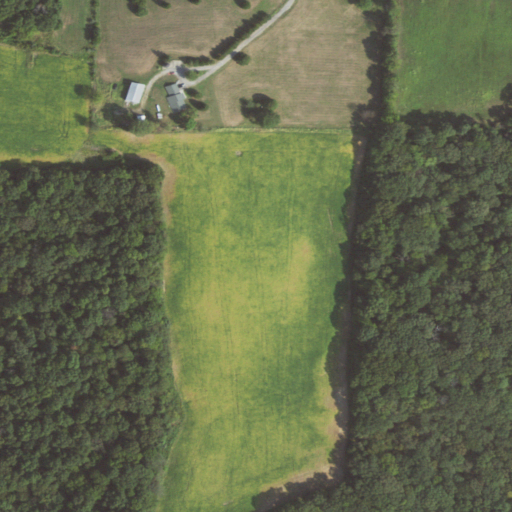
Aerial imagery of mountain in Illinois named Tater Hill containing deciduous forest, pasture, cultivated crops, and low intensity development